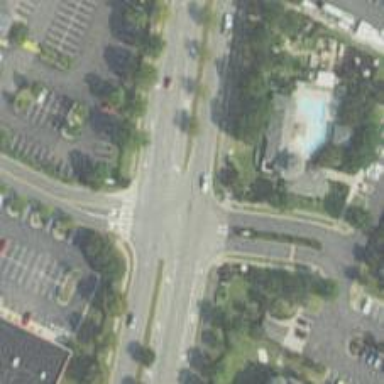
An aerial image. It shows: Marked crossing.